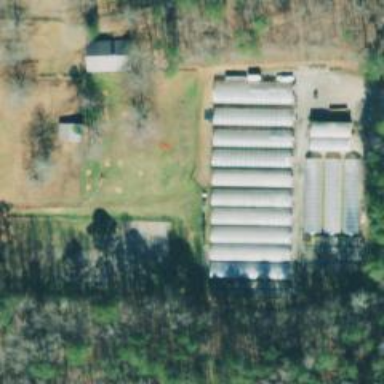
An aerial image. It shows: Farm.